Question: I am attempting to create a view in 'TVirtualStringTree' which will be similar to something like this:

In the above example I have shown some of the possible scenarios I want to reach. has bold text and after that red-colored unbolded text just behind it in the same node. I am looking for way to make this sort of output.
However, if this is too hard or too problematic to create, I would be happy with or type of output - which could probably be made with 2 columns, one containing the folder name and another containing the count of files inside.
is here just as example of a folder with no files and the output for that folder (text is unbolded and there is no number).
I am looking for any directions how to make this effect as it seems that VirtualTreeView can only have single color or bold setting per one node. Any tips or suggestions how to move in the direction of or or highly appreciated so I have a starting point. Delphi or C++ Builder examples are both welcome (the final code will be in C++ Builder though).
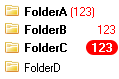
Answer: You could simply use the 'toShowStaticText' ('StringOptions') option:
'''
implementation
type
PNodeRec = ^TNodeRec;
TNodeRec = record
Name: WideString;
Count: Integer;
IsBold: Boolean;
end;
procedure TForm1.FormCreate(Sender: TObject);
var
Node: PVirtualNode;
NodeRec: PNodeRec;
I: Integer;
begin
VirtualStringTree1.TreeOptions.StringOptions :=
VirtualStringTree1.TreeOptions.StringOptions + [toShowStaticText];
VirtualStringTree1.NodeDataSize := Sizeof(TNodeRec);
// Populate some data
for I := 1 to 10 do
begin
Node := VirtualStringTree1.AddChild(nil);
NodeRec := VirtualStringTree1.GetNodeData(Node);
Initialize(NodeRec^);
NodeRec.Name := 'Node' + IntToStr(I);
NodeRec.Count := I;
NodeRec.IsBold := I mod 2 = 0;
end;
end;
procedure TForm1.VirtualStringTree1GetText(Sender: TBaseVirtualTree;
Node: PVirtualNode; Column: TColumnIndex; TextType: TVSTTextType;
var CellText: WideString);
var
NodeRec: PNodeRec;
begin
NodeRec := PNodeRec(TVirtualStringTree(Sender).GetNodeData(Node));
if TextType = ttNormal then
CellText := NodeRec^.Name
else // ttStatic
CellText := Format('(%d)', [NodeRec^.Count]);
end;
procedure TForm1.VirtualStringTree1PaintText(Sender: TBaseVirtualTree;
const TargetCanvas: TCanvas; Node: PVirtualNode; Column: TColumnIndex;
TextType: TVSTTextType);
var
NodeRec: PNodeRec;
begin
NodeRec := PNodeRec(TVirtualStringTree(Sender).GetNodeData(Node));
if TextType = ttNormal then
begin
if NodeRec^.IsBold then
TargetCanvas.Font.Style := TargetCanvas.Font.Style + [fsBold];
end
else // ttStatic
TargetCanvas.Font.Color := clRed;
end;
'''